RGB frame:
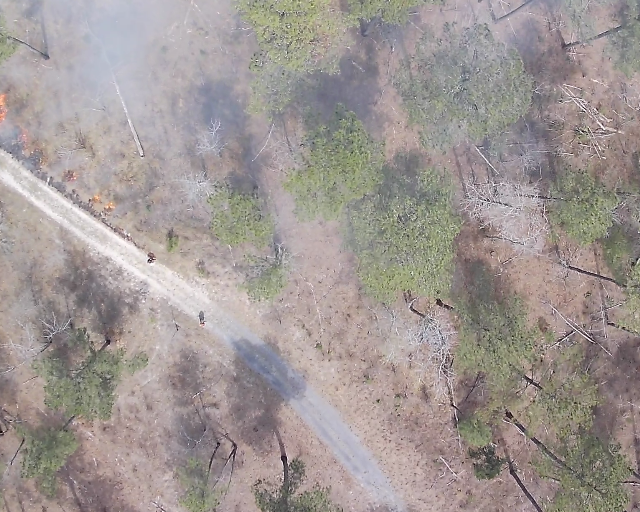
Thermal frame:
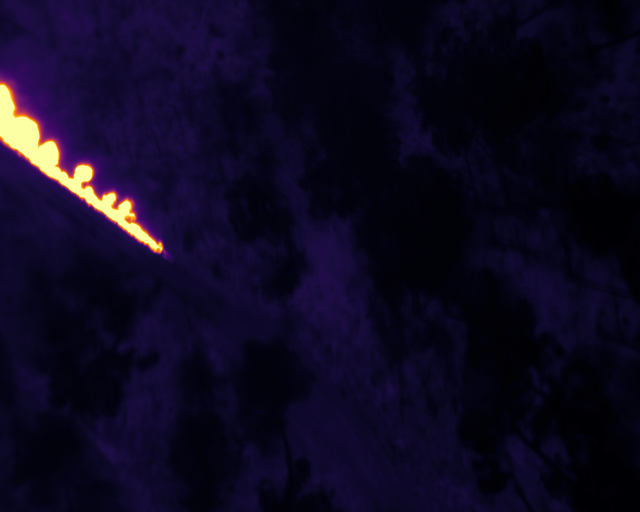
Captured: 2026-02-26 02:27:56
Pixels at or above 80 °C: 6035 (fraction of frame: 0.01842)